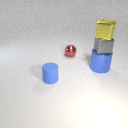
small red metal sphere to the left of large blue metal cylinder